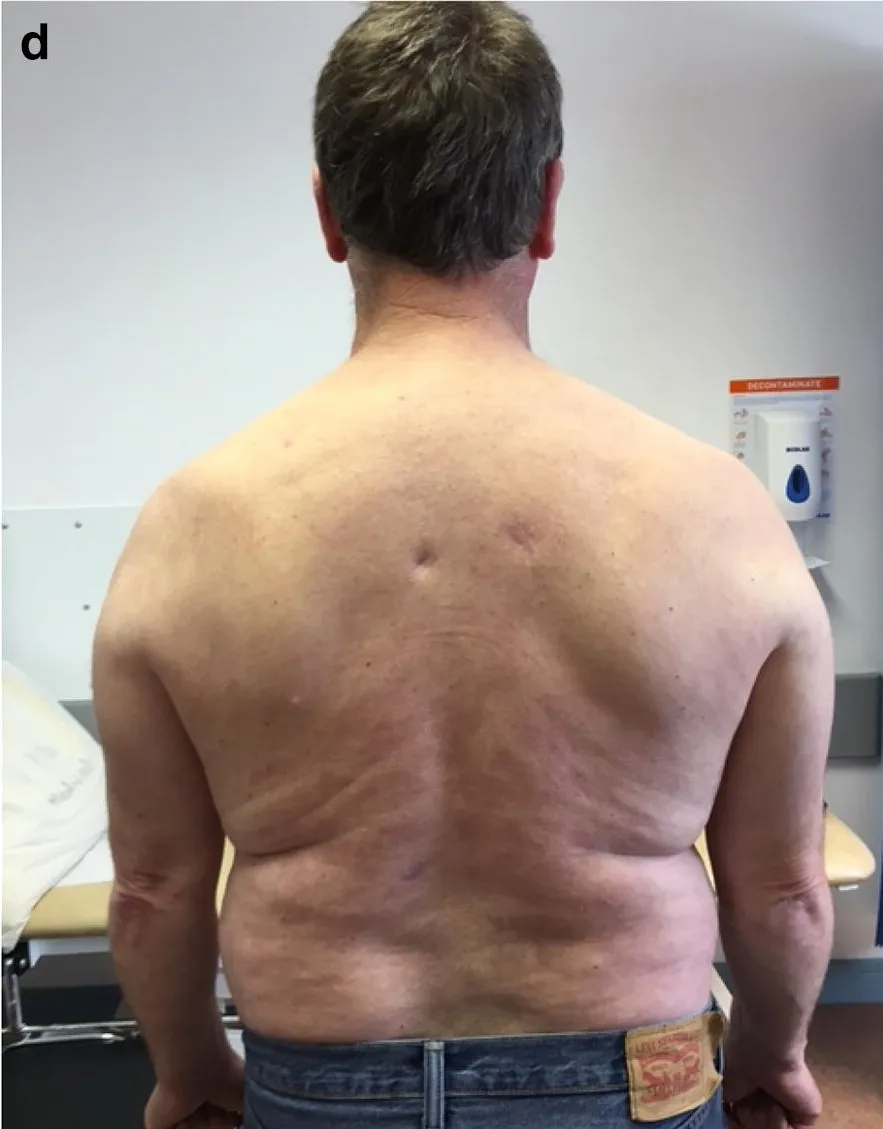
D; After 4 weeks of steroids and addition of colchicine.
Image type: medical_photograph (skin_photograph)